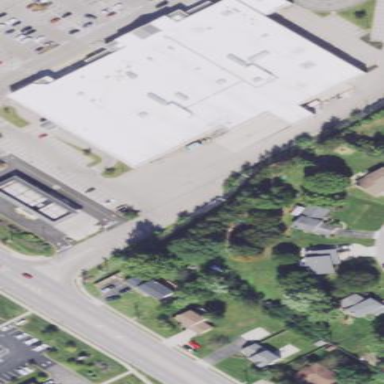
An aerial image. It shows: Retail building housing supermarket.